Question: From what I understand, there is no limit in the length of a data attribute(correct me if I'm wrong). However, something strange is occurring in IE when I have a data attribute with a lot of characters. Basically I want to use jQuery to show a specific div if the data attribute, 'data-zip', contains a specific zip entered by the user.
Everything is working great for me in FireFox, Chrome and Safari, but I noticed that I could not get this to work in any version of IE that I tried(8/9/10). I began to make a JSFiddle, with significantly less zip codes added to the data attribute, so I could post here, but that's when I realized that my Fiddle was working fine in IE as long as the number of characters in the data attribute was kept short.
I also noticed that if I enter all of the zip codes into the data attribute on JSFiddle, JSFiddle thinks that the code is formatted incorrectly (although the code still works as expected in modern browsers so this may be inconsequential).
I used the F12 developer tools in IE to inspect the elements and noticed that when I have all of the zip codes entered, it appears as though none of them are actually being parsed in IE as seen below:

This would probably explain why my code is not working correctly in IE (since the 'data-zip' attribute appears empty). Does anyone know what's going on here and how I can rectify the situation?
<URL>, the first element has the maximum amount of characters I can put into a data attribute, in JSFiddle, before the syntax highlighting gets thrown off, the 2nd shows the highlighting anomaly. Neither of which are parsed correctly in any version of IE I've tried, but in modern browsers it works as expected.
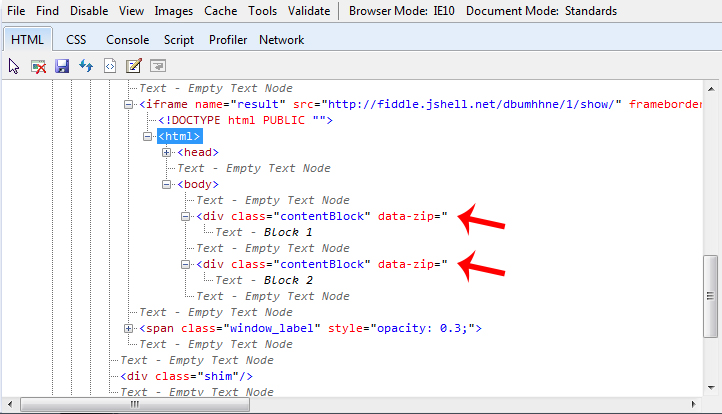
Answer: You have to remove the '"' within the selector to make it work in IE:
So ''.contentBlock[data-zip*='+ userZip +']'' instead of ''.contentBlock[data-zip*="'+ userZip +'"]''. Tested in IE version 9-11 (jsFiddle doesn't work well in IE8).
''[data-zip*='+ userZip +']'' will also work, by the way.